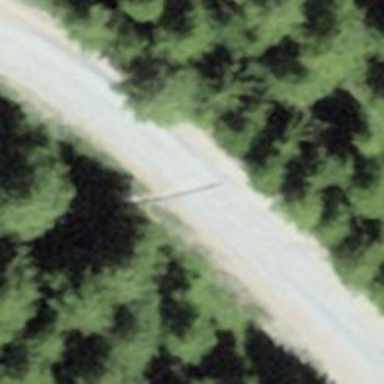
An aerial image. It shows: Well-maintained track road with grade 1 tracktype.